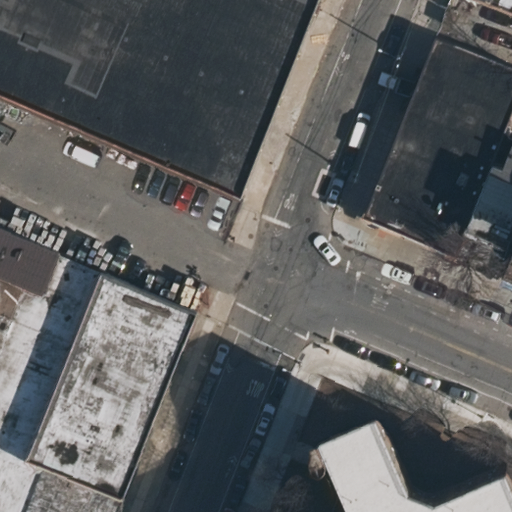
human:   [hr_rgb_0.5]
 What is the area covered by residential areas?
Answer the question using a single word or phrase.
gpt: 10627m2

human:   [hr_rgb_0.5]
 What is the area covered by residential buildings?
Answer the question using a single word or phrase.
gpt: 3942m2

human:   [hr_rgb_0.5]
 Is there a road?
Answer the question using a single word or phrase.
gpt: yes

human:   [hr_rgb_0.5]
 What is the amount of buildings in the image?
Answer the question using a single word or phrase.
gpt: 7

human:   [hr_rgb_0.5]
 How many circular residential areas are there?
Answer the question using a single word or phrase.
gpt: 0

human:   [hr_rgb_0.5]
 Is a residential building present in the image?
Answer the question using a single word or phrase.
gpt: yes

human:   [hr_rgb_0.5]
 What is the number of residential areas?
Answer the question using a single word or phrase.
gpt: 1

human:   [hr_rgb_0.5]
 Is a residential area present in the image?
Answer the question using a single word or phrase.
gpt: yes

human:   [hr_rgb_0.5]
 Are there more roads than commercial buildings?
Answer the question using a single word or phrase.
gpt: yes

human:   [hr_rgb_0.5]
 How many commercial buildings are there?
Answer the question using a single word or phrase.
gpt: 0

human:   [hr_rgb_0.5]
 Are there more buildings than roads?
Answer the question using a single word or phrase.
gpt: yes

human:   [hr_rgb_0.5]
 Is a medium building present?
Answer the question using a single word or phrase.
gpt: yes

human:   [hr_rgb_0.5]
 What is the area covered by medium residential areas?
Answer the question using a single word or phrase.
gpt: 0m2

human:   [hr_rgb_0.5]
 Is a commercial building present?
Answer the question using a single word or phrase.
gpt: no

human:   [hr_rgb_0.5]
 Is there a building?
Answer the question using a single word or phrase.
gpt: yes

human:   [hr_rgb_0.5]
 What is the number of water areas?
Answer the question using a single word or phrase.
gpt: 0

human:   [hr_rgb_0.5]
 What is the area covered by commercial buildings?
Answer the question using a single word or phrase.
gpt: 0m2

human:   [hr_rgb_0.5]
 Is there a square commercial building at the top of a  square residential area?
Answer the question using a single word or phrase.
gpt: no

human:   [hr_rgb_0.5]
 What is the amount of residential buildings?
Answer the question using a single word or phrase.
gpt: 7

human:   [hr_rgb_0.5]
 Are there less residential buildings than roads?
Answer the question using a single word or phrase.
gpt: no

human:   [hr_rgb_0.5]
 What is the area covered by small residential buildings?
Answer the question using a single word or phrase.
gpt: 75m2

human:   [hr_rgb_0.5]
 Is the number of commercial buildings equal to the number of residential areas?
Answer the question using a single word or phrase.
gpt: no

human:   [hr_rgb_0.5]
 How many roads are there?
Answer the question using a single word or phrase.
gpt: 5

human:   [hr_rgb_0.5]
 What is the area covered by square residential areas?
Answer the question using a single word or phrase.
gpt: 0m2

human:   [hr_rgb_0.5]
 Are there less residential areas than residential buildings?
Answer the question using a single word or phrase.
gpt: yes

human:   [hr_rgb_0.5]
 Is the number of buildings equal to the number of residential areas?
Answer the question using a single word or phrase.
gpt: no

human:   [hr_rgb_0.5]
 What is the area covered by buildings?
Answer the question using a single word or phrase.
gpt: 3942m2

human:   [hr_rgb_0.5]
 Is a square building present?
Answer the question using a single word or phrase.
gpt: no

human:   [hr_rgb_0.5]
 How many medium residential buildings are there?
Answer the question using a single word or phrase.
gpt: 2

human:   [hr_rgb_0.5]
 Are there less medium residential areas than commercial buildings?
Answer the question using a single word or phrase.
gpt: no

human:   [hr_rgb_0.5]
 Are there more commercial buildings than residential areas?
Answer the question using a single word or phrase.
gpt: no

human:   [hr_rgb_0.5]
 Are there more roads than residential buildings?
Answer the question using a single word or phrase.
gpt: no

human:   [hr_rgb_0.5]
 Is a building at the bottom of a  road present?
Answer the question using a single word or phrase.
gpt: yes

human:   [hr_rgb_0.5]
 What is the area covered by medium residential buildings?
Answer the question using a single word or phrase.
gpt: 542m2

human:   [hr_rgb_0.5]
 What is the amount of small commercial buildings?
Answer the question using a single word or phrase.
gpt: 0

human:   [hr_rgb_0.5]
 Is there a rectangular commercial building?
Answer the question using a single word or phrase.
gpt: no

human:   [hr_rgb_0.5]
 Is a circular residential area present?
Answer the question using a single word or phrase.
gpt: no

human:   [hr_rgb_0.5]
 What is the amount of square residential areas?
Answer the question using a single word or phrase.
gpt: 0

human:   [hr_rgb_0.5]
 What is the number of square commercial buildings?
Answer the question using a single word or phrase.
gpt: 0

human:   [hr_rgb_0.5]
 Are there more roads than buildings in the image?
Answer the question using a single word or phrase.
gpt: no

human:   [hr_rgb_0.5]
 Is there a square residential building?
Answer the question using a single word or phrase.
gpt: no

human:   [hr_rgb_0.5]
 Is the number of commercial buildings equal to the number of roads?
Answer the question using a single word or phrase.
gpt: no

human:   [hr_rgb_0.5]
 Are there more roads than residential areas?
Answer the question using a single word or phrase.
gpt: yes

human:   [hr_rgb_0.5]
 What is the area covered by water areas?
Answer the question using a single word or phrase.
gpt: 0m2

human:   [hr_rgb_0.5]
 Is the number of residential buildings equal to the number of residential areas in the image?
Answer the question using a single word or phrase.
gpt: no

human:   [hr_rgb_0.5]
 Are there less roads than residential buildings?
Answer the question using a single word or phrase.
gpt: yes

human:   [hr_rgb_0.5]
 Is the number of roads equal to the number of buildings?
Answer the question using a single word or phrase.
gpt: no

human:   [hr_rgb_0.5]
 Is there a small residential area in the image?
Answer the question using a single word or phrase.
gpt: no

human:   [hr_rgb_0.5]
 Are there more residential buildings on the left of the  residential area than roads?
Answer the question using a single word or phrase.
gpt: no

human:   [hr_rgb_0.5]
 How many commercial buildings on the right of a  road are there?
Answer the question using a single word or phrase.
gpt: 0

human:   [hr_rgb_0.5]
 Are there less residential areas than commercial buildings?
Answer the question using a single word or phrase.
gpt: no

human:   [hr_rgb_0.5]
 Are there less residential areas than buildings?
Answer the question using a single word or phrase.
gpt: yes

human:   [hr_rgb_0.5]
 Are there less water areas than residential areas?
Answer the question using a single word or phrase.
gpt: yes

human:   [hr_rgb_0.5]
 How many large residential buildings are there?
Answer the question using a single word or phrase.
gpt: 2

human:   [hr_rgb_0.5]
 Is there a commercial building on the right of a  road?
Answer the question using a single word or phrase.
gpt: no

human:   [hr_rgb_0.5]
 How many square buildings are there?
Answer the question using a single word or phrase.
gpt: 0

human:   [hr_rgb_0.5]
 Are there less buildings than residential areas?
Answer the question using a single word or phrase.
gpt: no

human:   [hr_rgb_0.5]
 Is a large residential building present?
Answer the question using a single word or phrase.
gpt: yes

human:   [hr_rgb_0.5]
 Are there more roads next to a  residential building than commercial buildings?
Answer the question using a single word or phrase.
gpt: yes

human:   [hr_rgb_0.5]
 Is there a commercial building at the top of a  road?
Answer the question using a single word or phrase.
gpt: no

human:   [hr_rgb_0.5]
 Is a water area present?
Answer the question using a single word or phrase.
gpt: no

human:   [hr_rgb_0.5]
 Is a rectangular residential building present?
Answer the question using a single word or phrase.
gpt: yes

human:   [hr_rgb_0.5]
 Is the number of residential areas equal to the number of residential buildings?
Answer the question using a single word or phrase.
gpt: no

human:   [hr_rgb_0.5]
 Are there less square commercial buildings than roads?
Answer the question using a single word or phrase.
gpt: yes